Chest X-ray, PA view. Patient: 20 years old, sex M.
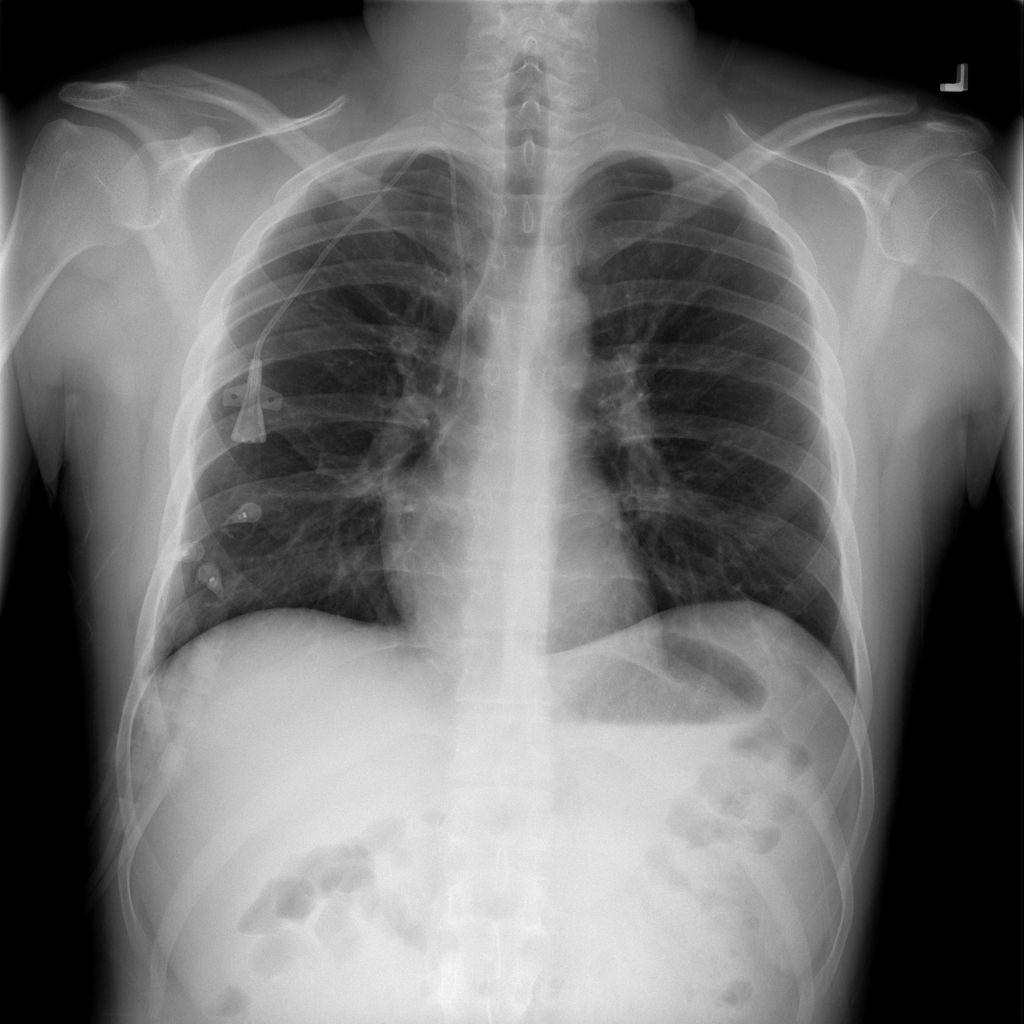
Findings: No Finding